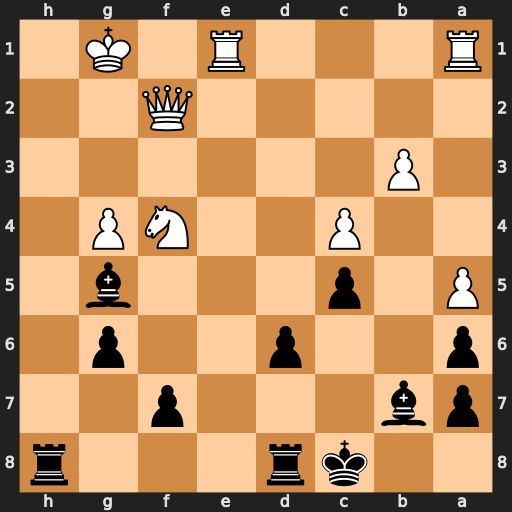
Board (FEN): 2kr3r/pb3p2/p2p2p1/P1p3b1/2P2NP1/1P6/5Q2/R3R1K1
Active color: b
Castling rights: -
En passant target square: -
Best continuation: Rh1#